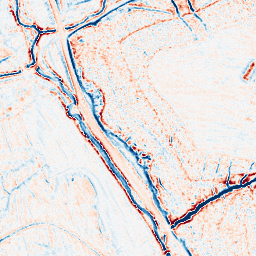
Category: edge_preserving
Decomposition family: bilateral
Decomposition parameters: d: 9
sigma_color: 150
sigma_space: 25
Upsampling method: quintic
Upsampling parameters: scale: 2
Upsampling scale: 2